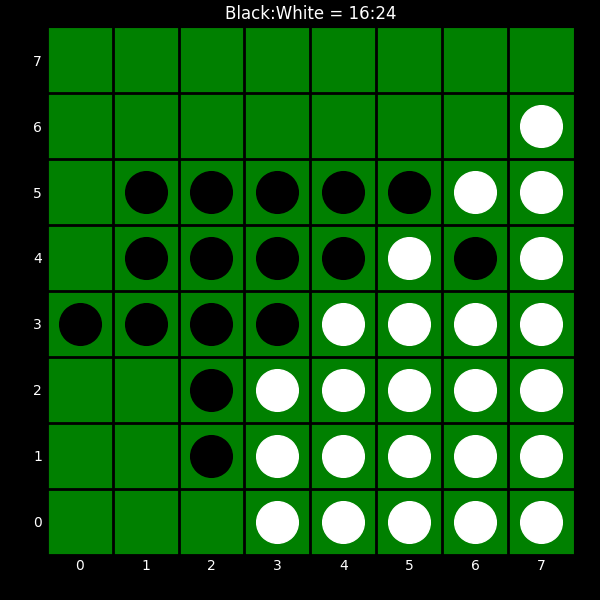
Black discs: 16
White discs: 24